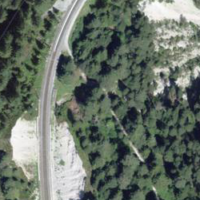
EUNIS habitat code: 45
Species observed at this site:
Zygaena transalpina
Amelanchier ovalis
Dactylorhiza maculata
Primula veris
Gymnadenia conopsea
Lathyrus vernus
Centaurea scabiosa
Neottia nidus-avis
Orthilia secunda